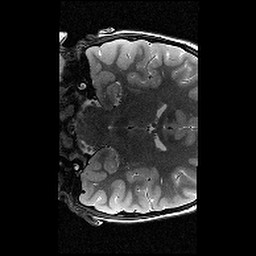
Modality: T2w
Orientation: coronal
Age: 11
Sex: male
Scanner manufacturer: siemens
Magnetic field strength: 3 T
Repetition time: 9.23 s
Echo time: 0.067 s